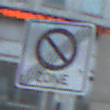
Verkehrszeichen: EndeEingeschraenktesHalteverbotZone
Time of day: MorningAfternoon
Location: Outdoor (Urban)
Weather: PartlyCloudy
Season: NotSpecified
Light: Natural